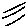
Label: line